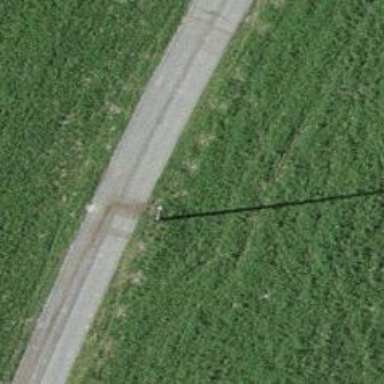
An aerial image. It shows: Power line in the image.